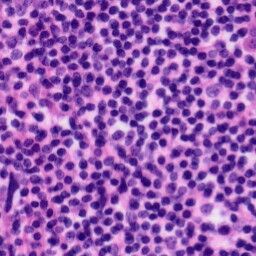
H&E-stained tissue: Tonsil